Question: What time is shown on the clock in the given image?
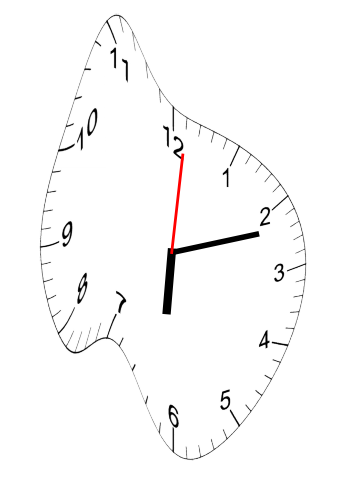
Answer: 06:12:01